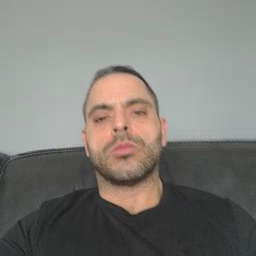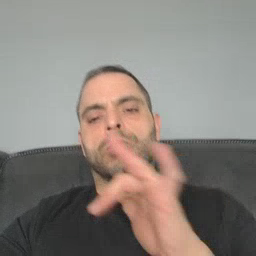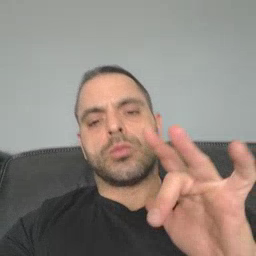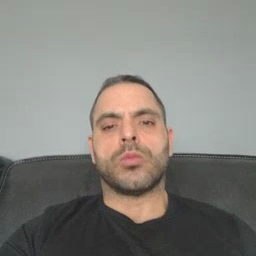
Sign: empty